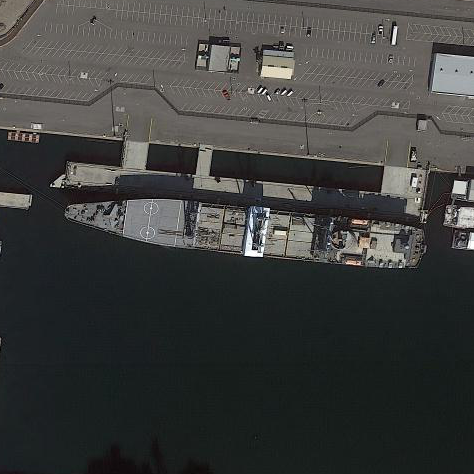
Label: civil